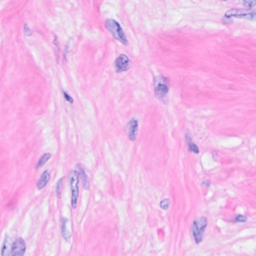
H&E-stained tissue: Breast